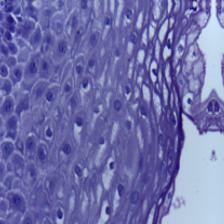
Diagnosis: Normal